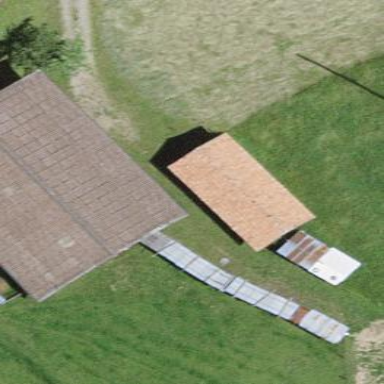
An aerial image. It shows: Rural barn.